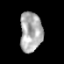
Tissue: prostate
Cell type: T cells
Senescence score: 0.321
Nuclear area (px): 866
Mean DAPI intensity: 172.566